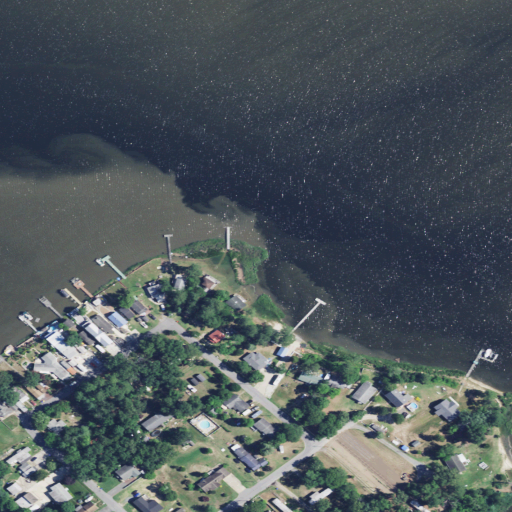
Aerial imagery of cape in Delaware named Possum Point containing open water, low intensity development, open development, and medium intensity development